Question: I have the following XAML code:
'''
<TabItem Header="Hey there, handsome!">
<Canvas>
<GroupBox Header="30" Canvas.Top="40">
<Canvas>
<Label Canvas.Top="40">dawd</Label>
</Canvas>
</GroupBox>
</Canvas>
</TabItem>
'''
I expect to see a GroupBox that is 40px from the top of the tab and the GroupBox a label that is 40px from its top.
But this happens:

What am I doing wrong and how can I solve it?
(All in all, I just need a layout panel for absolute positioning).
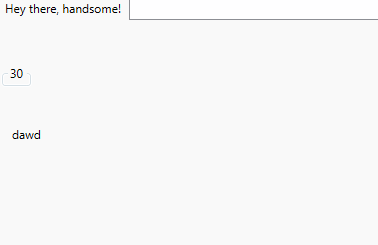
Answer: I think this a Canvas behaviour, with Grid instead of Canvas that should work fine, and why not set the GroupBox Height and Width property to "Auto" ?